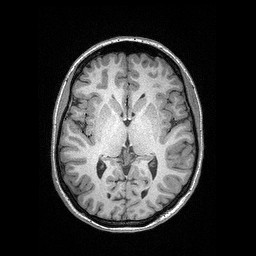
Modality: T1w
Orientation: coronal
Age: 26
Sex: female
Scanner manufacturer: siemens
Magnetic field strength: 3 T
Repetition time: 2.4 s
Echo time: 0.03 s